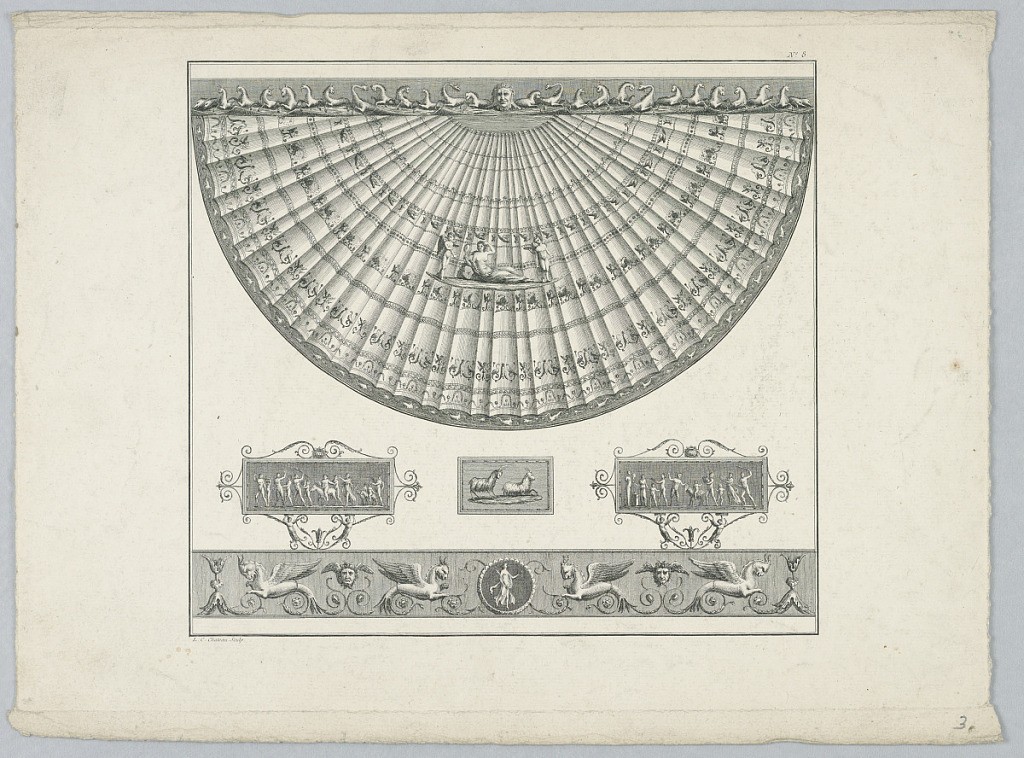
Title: Ornament Designs with Grotesques
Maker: L. C. Chateau, French
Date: mid- 17th–mid- 18th century
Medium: Engraving on paper
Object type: Print
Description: Various ornaments with grotesques and scrollwork.